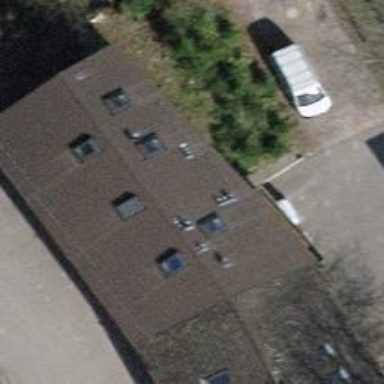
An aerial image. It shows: Industrial building with gabled roof.